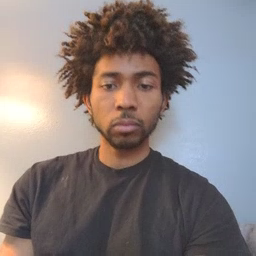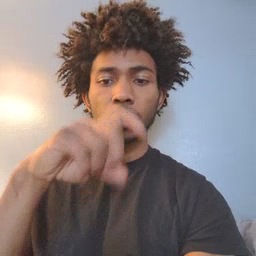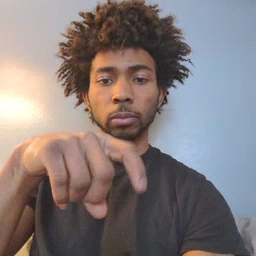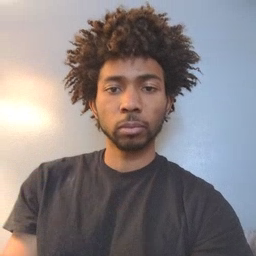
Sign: time